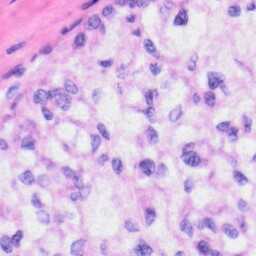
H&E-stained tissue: Liver